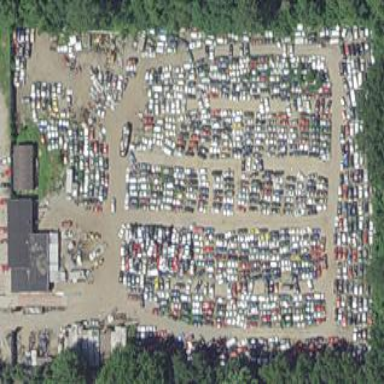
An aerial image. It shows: Industrial area designated for auto wrecking.